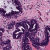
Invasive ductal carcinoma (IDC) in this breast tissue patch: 0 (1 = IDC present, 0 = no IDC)